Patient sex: M
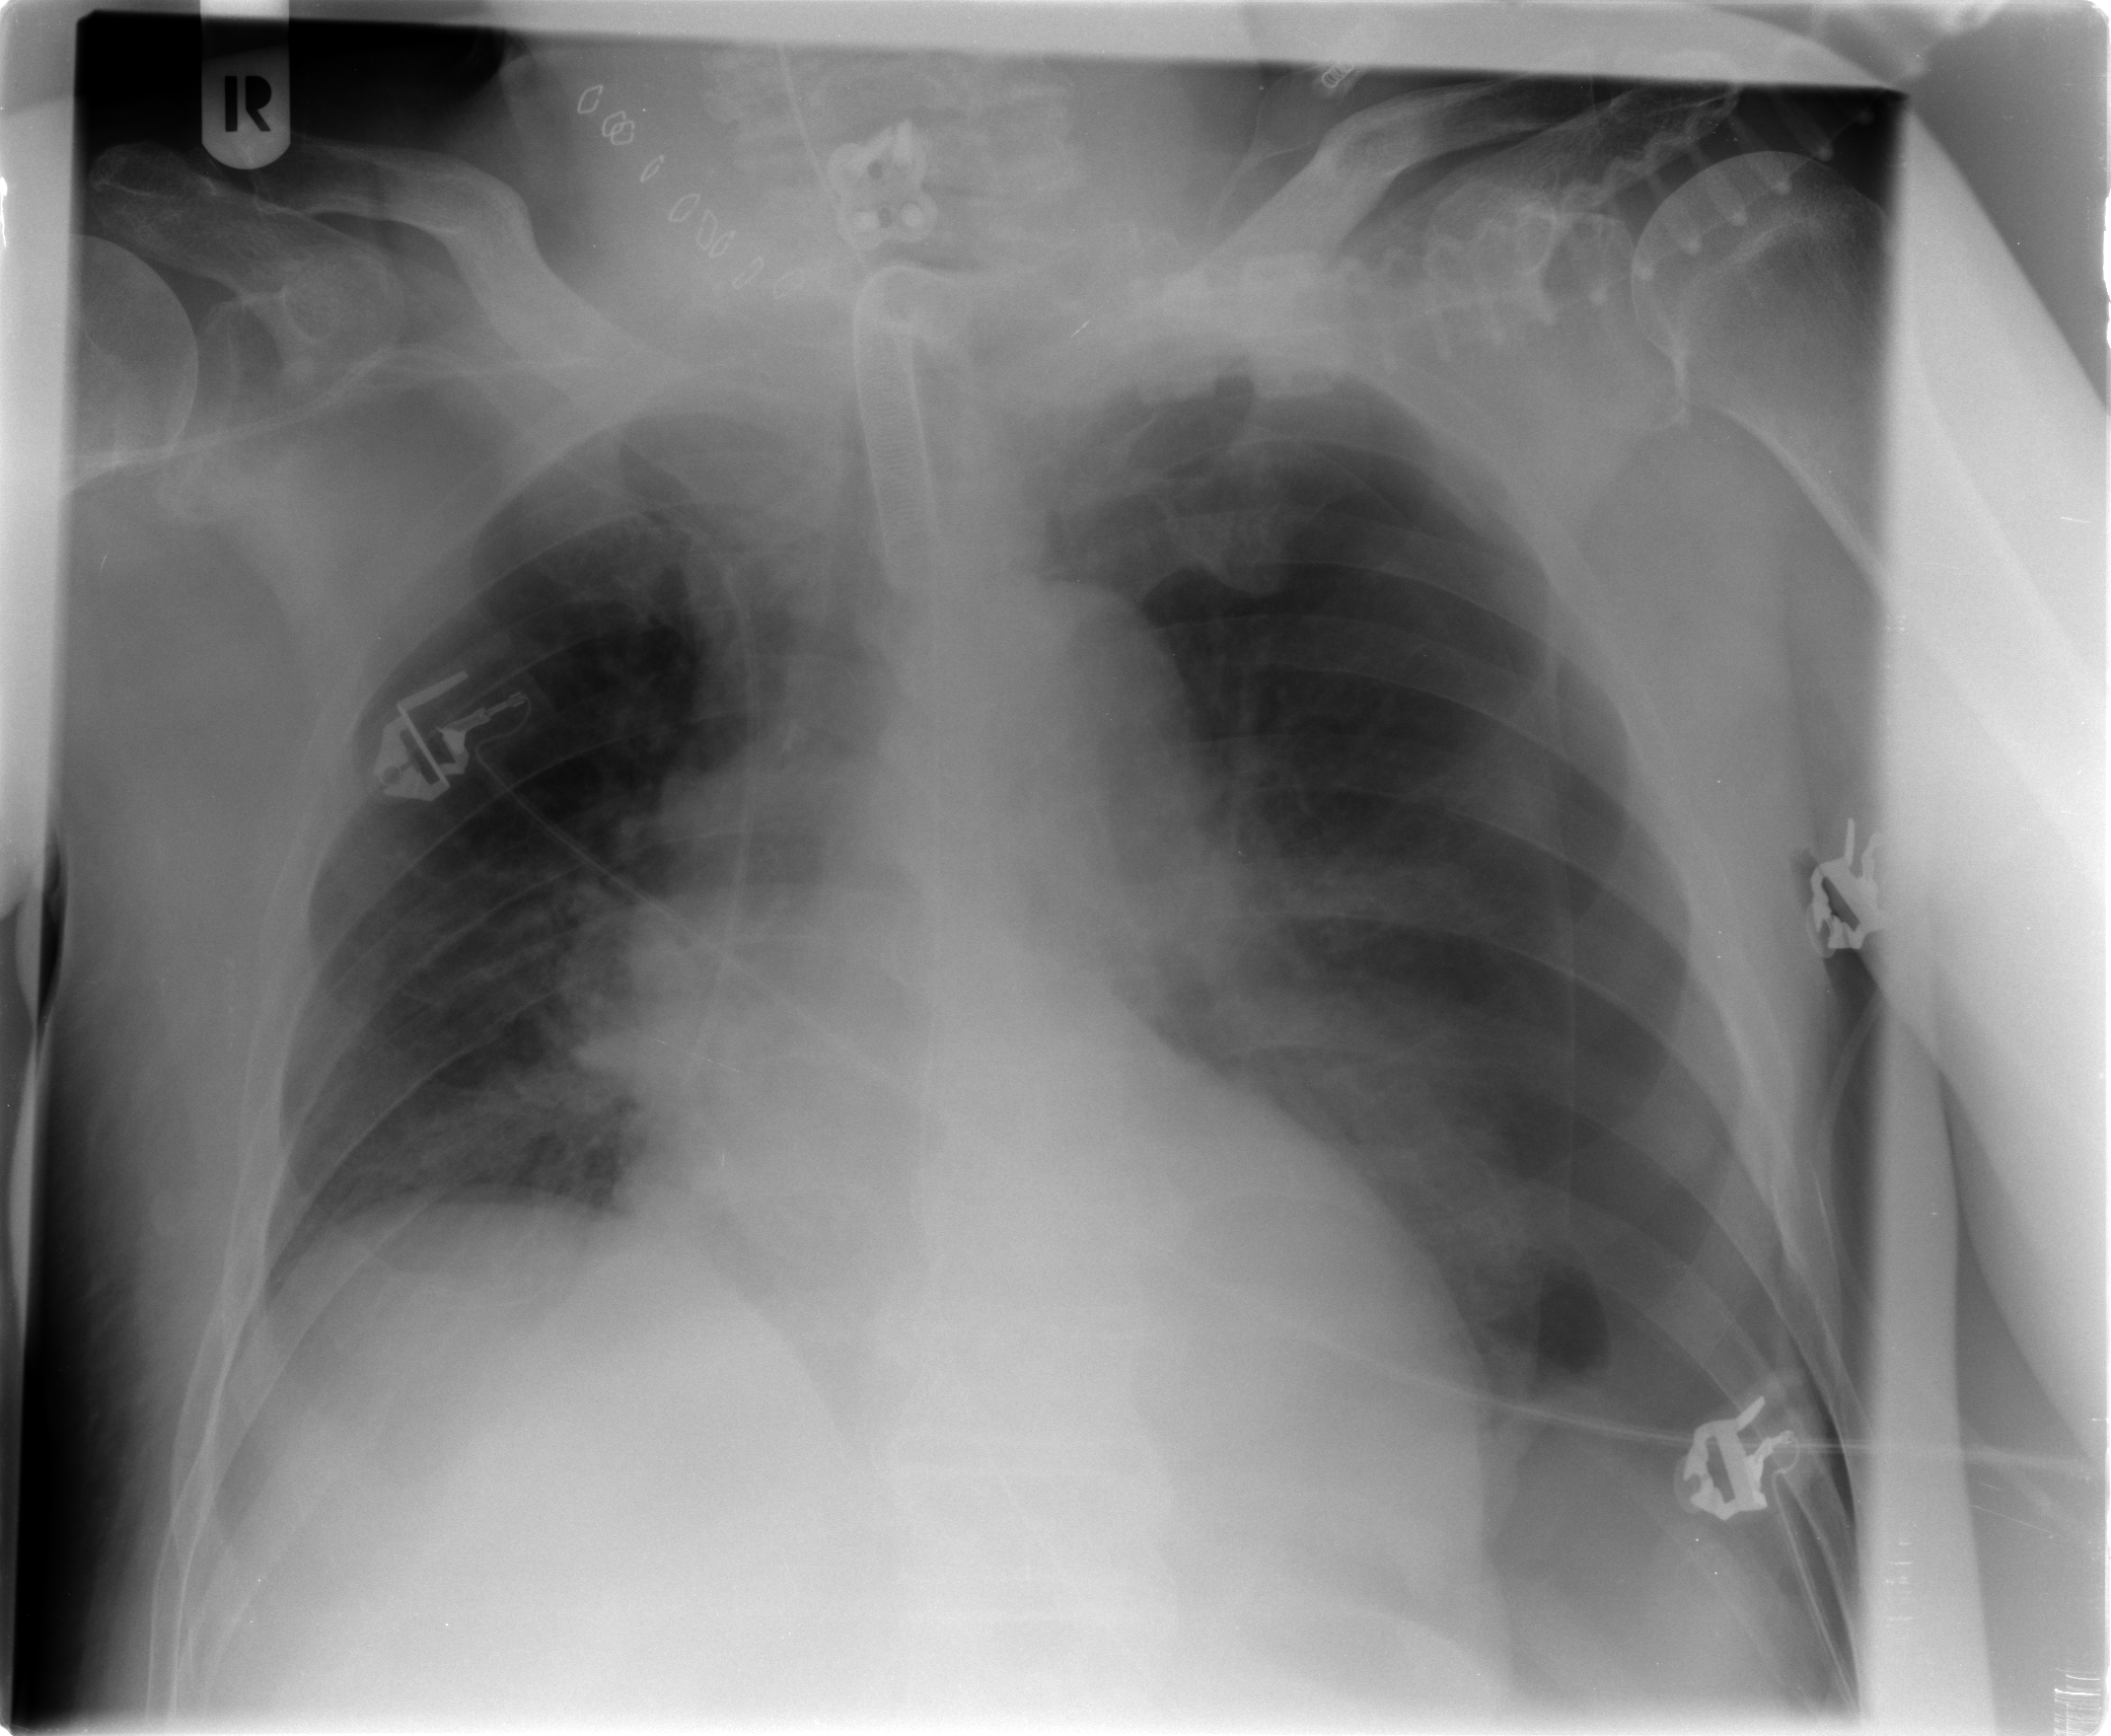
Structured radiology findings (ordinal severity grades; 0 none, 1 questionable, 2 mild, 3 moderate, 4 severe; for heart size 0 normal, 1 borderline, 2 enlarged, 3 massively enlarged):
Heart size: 2
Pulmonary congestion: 3
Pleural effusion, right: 0
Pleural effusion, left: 2
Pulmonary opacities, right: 1
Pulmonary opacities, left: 0
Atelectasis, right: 2
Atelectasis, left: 2